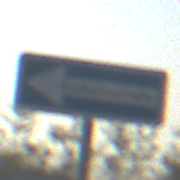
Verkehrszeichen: EinbahnstrasseLinksweisend
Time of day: SunriseSunset
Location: Outdoor (Urban)
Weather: Clear
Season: NotSpecified
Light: Natural